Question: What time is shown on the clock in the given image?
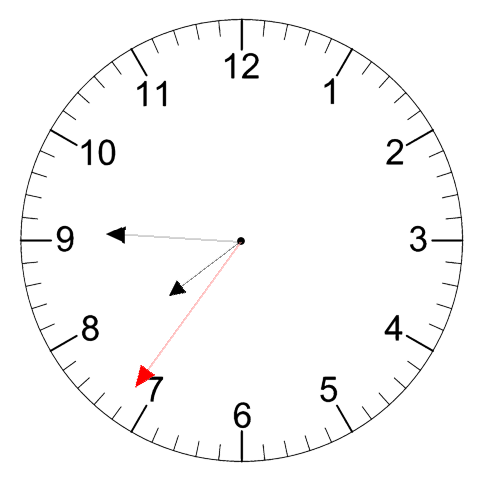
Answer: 07:45:36